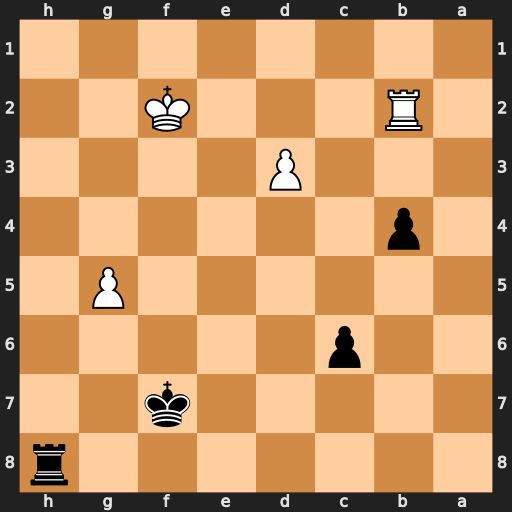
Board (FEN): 7r/5k2/2p5/6P1/1p6/3P4/1R3K2/8
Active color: b
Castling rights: -
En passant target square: -
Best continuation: Rh2+ Kf3 Rxb2